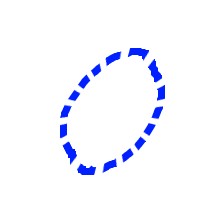
Shape: circle